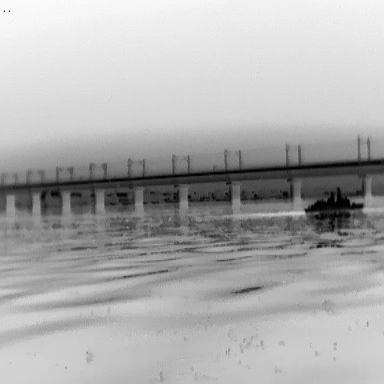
There is a warship in the infrared image.